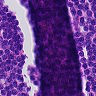
Metastatic tissue present: no